Question: I have a Bezier curve: '(0,0)', '(.25,.1)', '(.25,1)', and '(1,1)'.
This is graphically seen here: <URL>

We see on the x axis is time.
This is my unknown. This is a unit cell. So I was wondering how can I get x when y is 0.5?
Thanks
I saw this topic: <URL>
But it loops, I need to avoid something loops
So I found this topic: <URL>
But I can't figure out how to solve a cubic polynomial in js :(
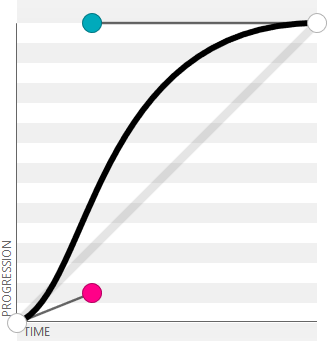
Answer: This is mathematically impossible unless you can guarantee that there will only be one 'y' value per 'x' value, which even on a unit rectangle you can't (for instance, {0,0},{1,0.6},{0,0.4},{1,1} will be rather interesting at the mid point!). The fastest is to simply build a LUT, like for instance:
'''
var LUT_x = [], LUT_y = [], t, a, b, c, d;
for(let i=0; i<100; i++) {
t = i/100;
a = (1-t)*(1-t)*(1-t);
b = (1-t)*(1-t)*t;
c = (1-t)*t*t;
d = t*t*t;
LUT_x.push( a*x1 + 3*b*x2 + 3*c*x3 + d*x4 );
LUT_y.push( a*y1 + 3*b*y2 + 3*c*y3 + d*y4 );
}
'''
Done, now if you want to look up an 'x' value for some 'y' value, just run through 'LUT_y' until you find your 'y' value, or more realistically until you find two values at index 'i' and 'i+1' such that your 'y' value lies somewhere in between them, and you will immediately know the corresponding 'x' value because it'll be at the same index in 'LUT_x'.
For nonexact matches with 2 indices 'i' and 'i+1' you simply do a linear interpolation (i.e. 'y' is at distance ... between 'i' and 'i+1', and this at the same distance between 'i' and 'i+1' for the 'x' coordinates)